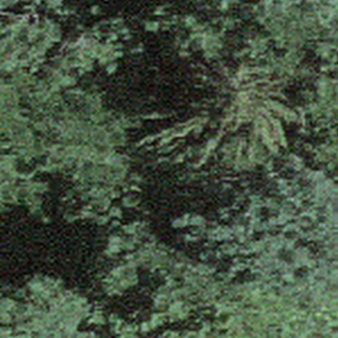
Label: other